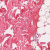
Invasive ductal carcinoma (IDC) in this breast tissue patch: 0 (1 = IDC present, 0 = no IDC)